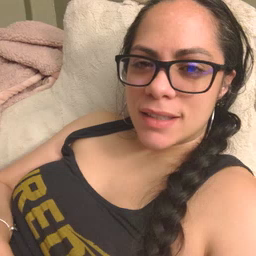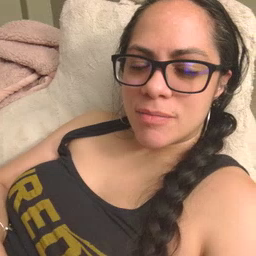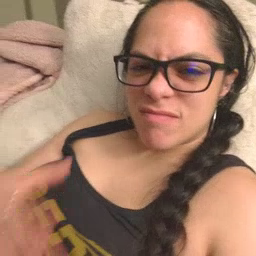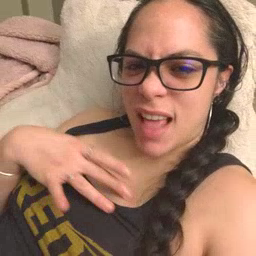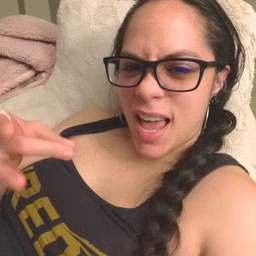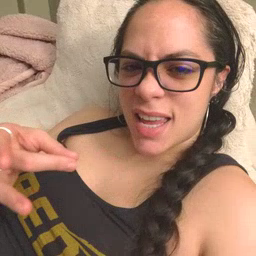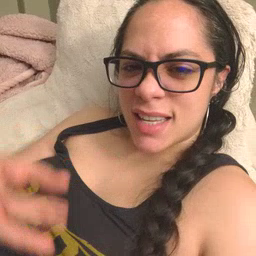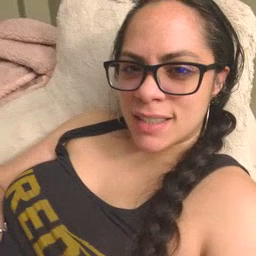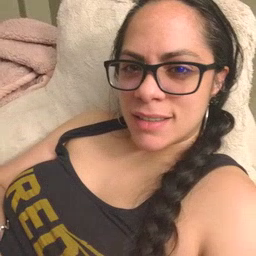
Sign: like